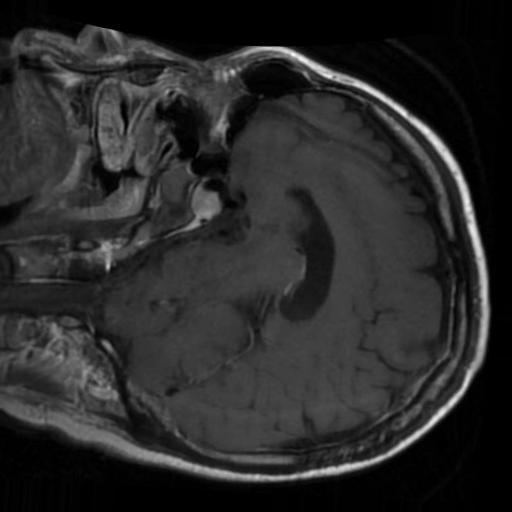
Label: brain_tumor